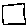
Label: square